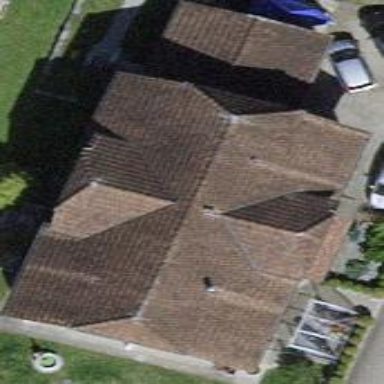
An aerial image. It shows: Building with tiled roof.